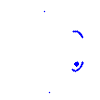
Particle: electron